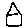
Label: house